Question: Here is the problem. I have rectangular canvas that have size of 1. So it have coordinate sistem of (0.0 ... 1.0 - x and 0.0 ... 1.0 - y).
I also have some tiles. Tiles are also rectangles. They have diffrent size and amount of tiles is a variable.
I want to tiles in rectangular canvas, from 0.0 to 1.0 ():
1) tiles have to fit in canvas (but fill as much space as they could)
2) tiles have to be scaled (if they don't fit), each tile should be scaled by the same amount (they have to remain same proportions).
3) imagine that you have this 'tiles' in your hand, and you placing them into this canvas one after another
4) it almost like but - shape of tiles have to be the same () and of canvas

*I tried this.
1) i calculated area of tile, then i calculate a sum of tile's areas (for example: i have two tiles, one have area of 2, other area of 1, them it's mean i have total sum of 3)
2) then i calculate what "proportion" each tile have in "total sum of areas" (for example: 2/3 and 1/3)
3) then calculate size of rectangle tile by Math.sqrt(x) (for example: Math.sqrt(2/3))
4) then draw tile one by one...
But this dosen't work always. Sometimes i get tiles to be out of canvas..*
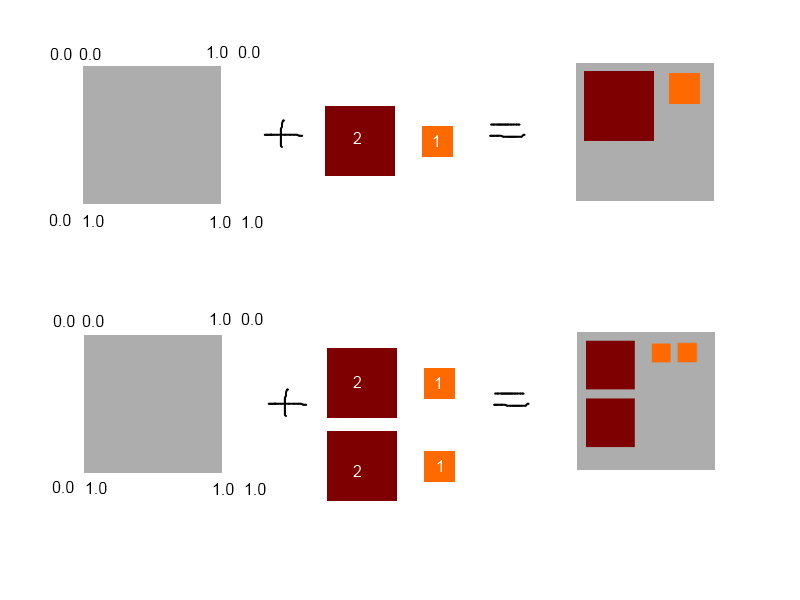
Answer: As others pointed - problem description is not very clear. But i'm assuming that you can scale each tile as you need (at least your examples shows that tile scaling is possible). So my solution will be simple (but maybe not what you want nor optimal):
- -
Here 'N' is nearest <URL> greater or equal to the total number of tiles.
p.s. If you need some spacing between tiles - just make above scale factor a little bit smaller.
Hope that helps.